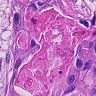
Metastatic tissue present: yes